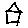
Label: house